The image is a wavelet scalogram (time versus scale/frequency) of a rolling-element bearing's vibration signal. What is the most likely bearing condition (normal, inner_race, outer_race, ball)?
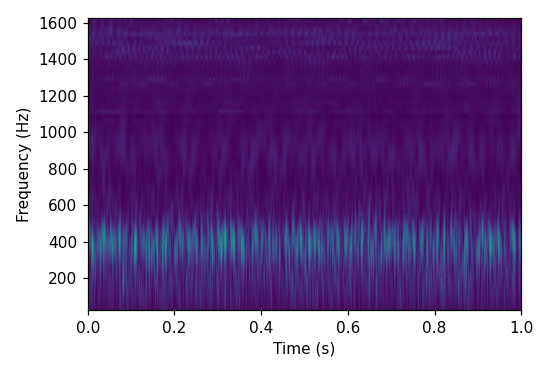
Answer: ball